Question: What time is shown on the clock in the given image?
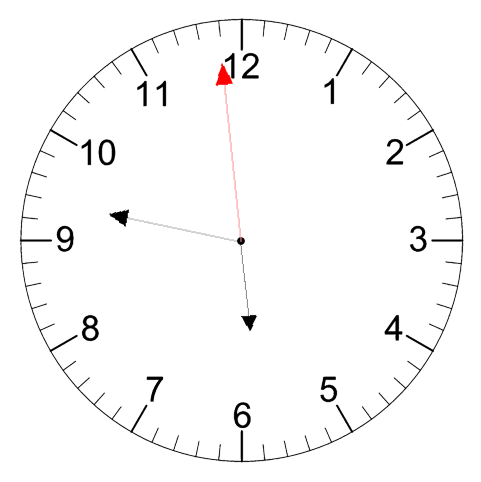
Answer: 05:46:59